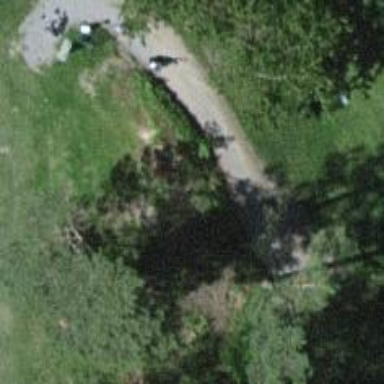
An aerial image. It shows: Designated golf cart path that is service road.